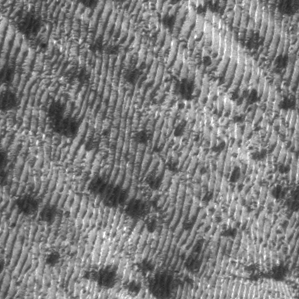
Label: frost